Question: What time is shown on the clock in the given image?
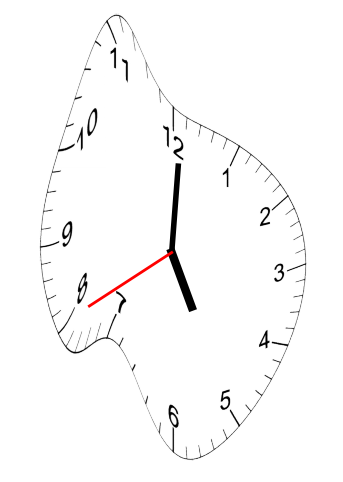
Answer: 05:00:40